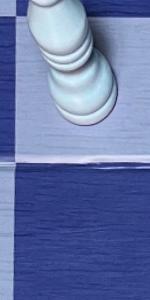
Label: Empty